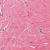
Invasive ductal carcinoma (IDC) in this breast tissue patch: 0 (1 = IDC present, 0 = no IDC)